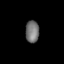
Tissue: lung
Cell type: Epithelial cells
Senescence score: 0.1804
Nuclear area (px): 295
Mean DAPI intensity: 112.627